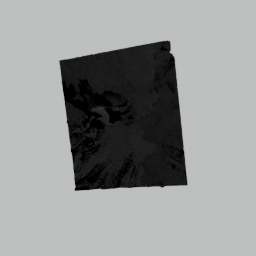
Label: nature